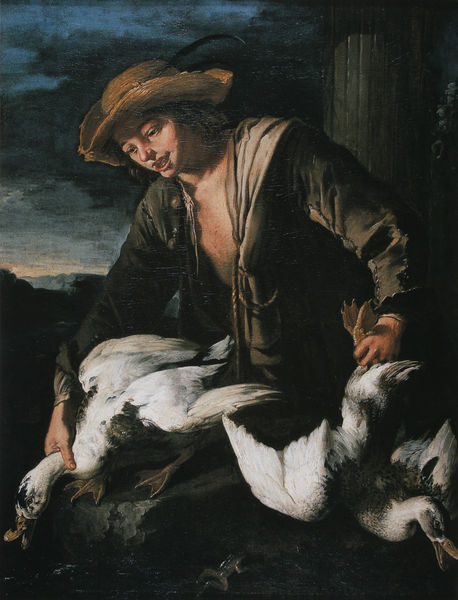
Titel: Der Entendieb
Künstler: Giacomo Francesco Cipper
Standort: Mainz
Institution: Landesmuseum
Schlagwörter: berg, blau, dunkel, feder, felsen, flügel, gewitter, hand, himmel, kopf, mann, nackt, schatten, umhang, vogel, wasser, weiß, wolken, gelb, grün, landschaft, menschen, abend, ausschnitt, braun, brust, daumen, grau, hell, hintergrund, hut, licht, mund, nacht, nase, schwarz, säule, gebäude, rot, tier, tiere, wolke, beige, malerei, hemd, jacke, jung, mütze, arm, federn, gefieder, geschichte, gesicht, historie, mensch, rembrandt, stein, steine, tod, hals, holland, hände, niederlande, portrait, öl, dämmerung, vögel, sonne, haare, mantel, schnur, kontrast, wald, nachthimmel, bewölkt, lächeln, füße, düster, ente, gans, schnabel, schwan, genremalerei, zwei, berge, gebirge, sonnenuntergang, enten, sturm, unwetter, strohhut, homme, festhalten, kordel, junge, oberkörper, krempe, freude, bauer, griff, lachen, offen, schlachten, knabe, draußen, noir, gefangen, chapeau, gänse, hälse, schnäbel, schwimmhäute, vermeer, niederländisch, jagd, geflügel, beute, gefleckt, jäger, sterben, gut, fangen, märchen, jagdbeute, hans, töten, rupfen, ombre, hirte, ciel, paysage, schwäne, frosch, kröte, jagen, wilderer, glück, paysan, allemand, knecht, heimkehr, espagnol, schwrz, federvieh, oie, plume, oiseaux, duster, brusthaare, schnattern, rier, tintoret, canard, entendieb, guardi, gänsedieb, gänsehüter, hans im glück, jger, knbe, oudry, weenix, xviie, canards, offene jacke, lächend, düsterer himmel, fanken, hell-dunkel effekt, bec, oies, grenouille